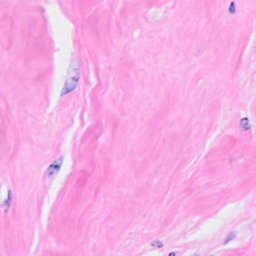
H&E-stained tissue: Breast